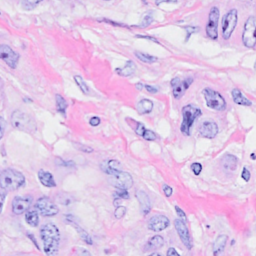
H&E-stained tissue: Breast